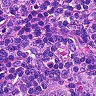
Metastatic tissue present: no